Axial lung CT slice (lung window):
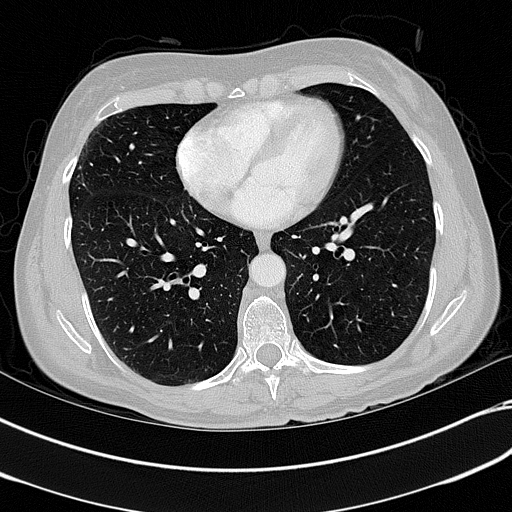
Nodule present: no